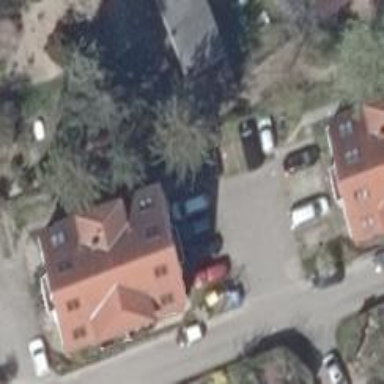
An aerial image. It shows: Gabled roof on building that houses apartments.